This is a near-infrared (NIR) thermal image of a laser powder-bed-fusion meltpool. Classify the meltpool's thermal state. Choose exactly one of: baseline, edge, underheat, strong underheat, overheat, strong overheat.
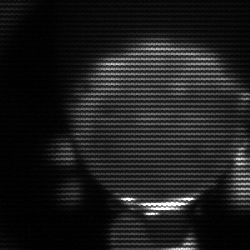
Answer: edge